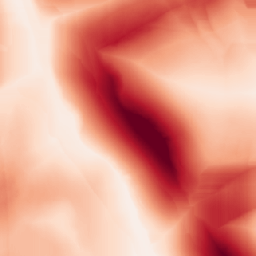
Category: morphological
Decomposition family: morphological_square
Decomposition parameters: operation: gradient
size: 50
Upsampling method: area
Upsampling parameters: scale: 8
Upsampling scale: 8